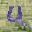
Label: 4